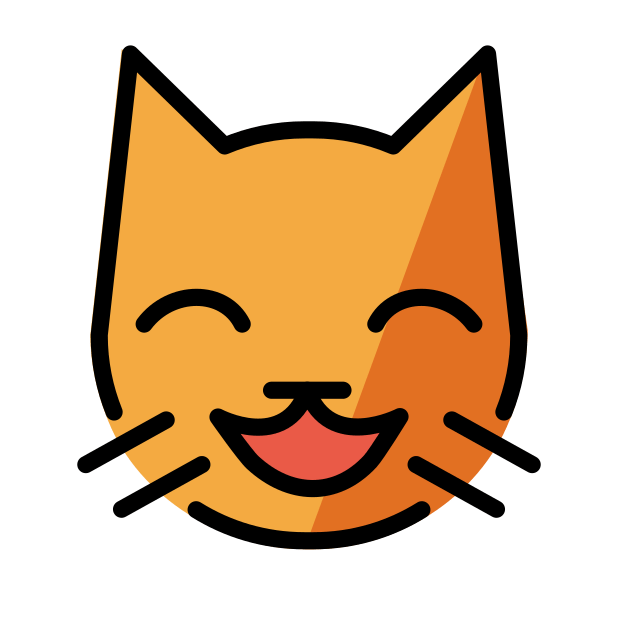
grinning cat with smiling eyes